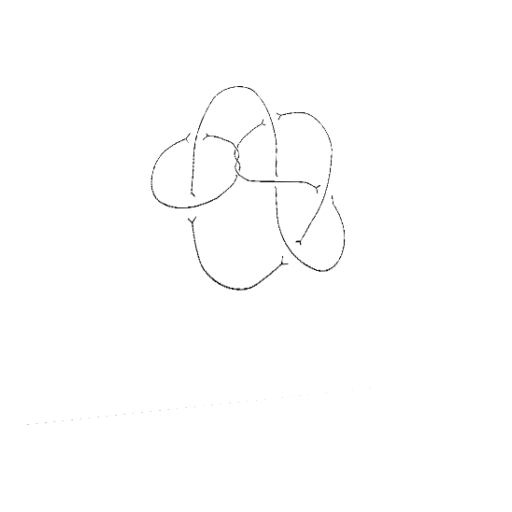
Crossing number: 9